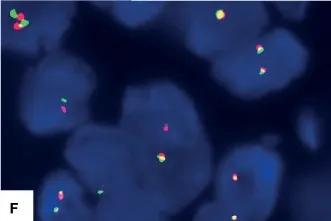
Immunohistochemical and molecular findings of the SMARCA4-deficient undifferentiated carcinoma. No EWSR1 gene rearrangement was revealed by FISH [(F), X1000.
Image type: pathology (fish)